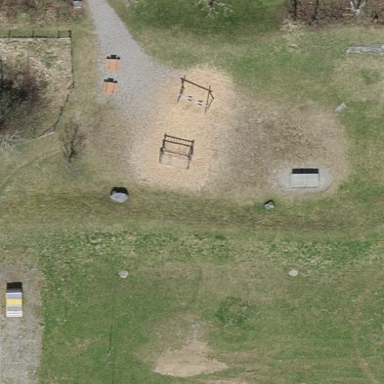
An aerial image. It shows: Playground area for leisure activities on the land.